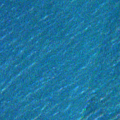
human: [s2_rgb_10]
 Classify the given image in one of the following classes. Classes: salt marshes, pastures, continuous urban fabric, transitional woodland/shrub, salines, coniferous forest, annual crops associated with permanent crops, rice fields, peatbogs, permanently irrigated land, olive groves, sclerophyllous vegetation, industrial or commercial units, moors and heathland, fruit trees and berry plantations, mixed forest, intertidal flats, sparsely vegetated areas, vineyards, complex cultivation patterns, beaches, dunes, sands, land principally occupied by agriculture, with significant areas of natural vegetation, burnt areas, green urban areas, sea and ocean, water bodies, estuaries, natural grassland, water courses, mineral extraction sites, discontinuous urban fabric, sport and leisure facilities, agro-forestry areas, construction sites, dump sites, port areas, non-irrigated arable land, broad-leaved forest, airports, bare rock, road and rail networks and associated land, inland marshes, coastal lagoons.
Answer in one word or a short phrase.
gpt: sea and ocean